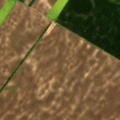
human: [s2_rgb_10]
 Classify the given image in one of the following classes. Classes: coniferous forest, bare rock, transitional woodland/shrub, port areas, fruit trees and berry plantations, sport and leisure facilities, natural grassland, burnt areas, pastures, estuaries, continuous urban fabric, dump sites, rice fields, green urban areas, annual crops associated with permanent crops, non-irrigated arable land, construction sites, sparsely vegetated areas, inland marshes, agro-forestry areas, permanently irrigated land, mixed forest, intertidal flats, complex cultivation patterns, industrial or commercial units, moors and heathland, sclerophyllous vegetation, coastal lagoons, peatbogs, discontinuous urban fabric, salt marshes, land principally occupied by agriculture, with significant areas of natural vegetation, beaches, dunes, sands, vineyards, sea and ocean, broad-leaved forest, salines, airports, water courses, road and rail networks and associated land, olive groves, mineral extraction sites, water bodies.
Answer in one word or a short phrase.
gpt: non-irrigated arable land, land principally occupied by agriculture, with significant areas of natural vegetation